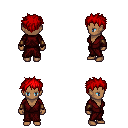
a pixel art fantasy rpg character, female body template, human, dark skin, red robe, magenta pants, red bedhead hairstyle, cloth bracers, four views (front, back, left, right), 2x2 character sprite sheet, small pixel art, hard edges, no anti-aliasing